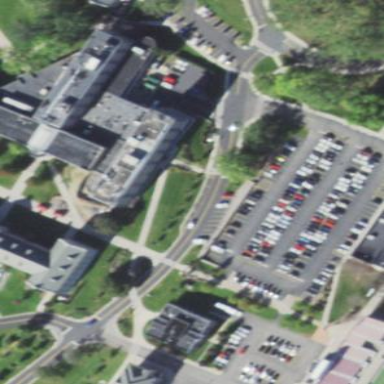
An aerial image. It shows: College building.